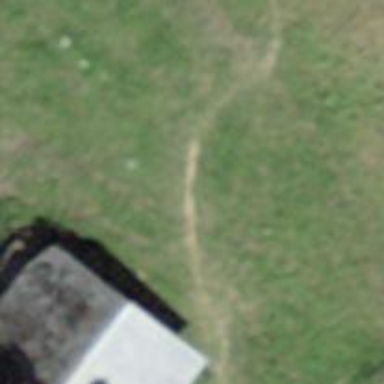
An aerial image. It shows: Path.